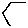
Label: hexagon